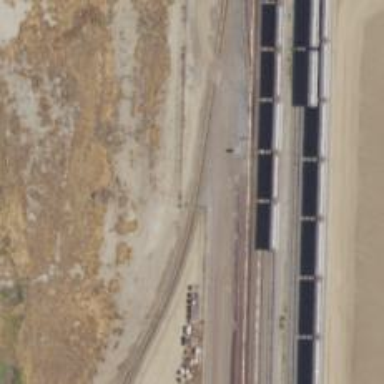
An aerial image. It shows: Railway siding with rails.